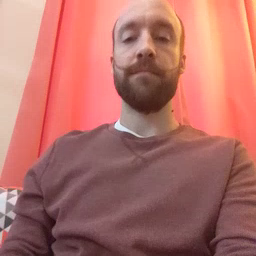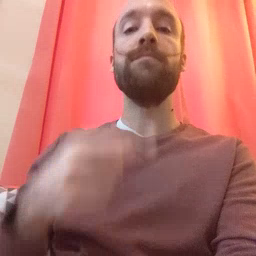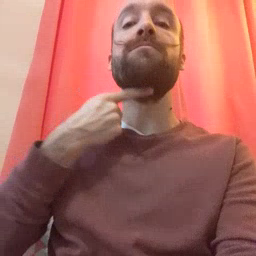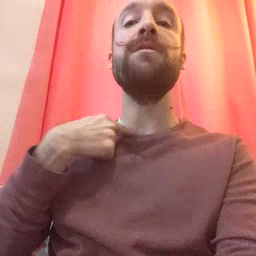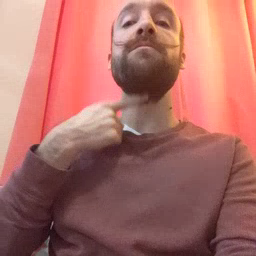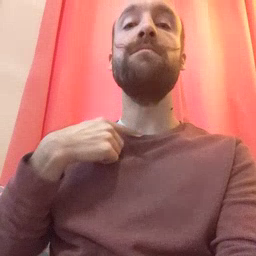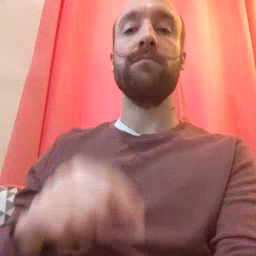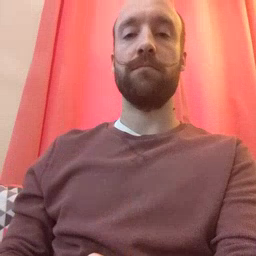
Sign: thirsty